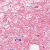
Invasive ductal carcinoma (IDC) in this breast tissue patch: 0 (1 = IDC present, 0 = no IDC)